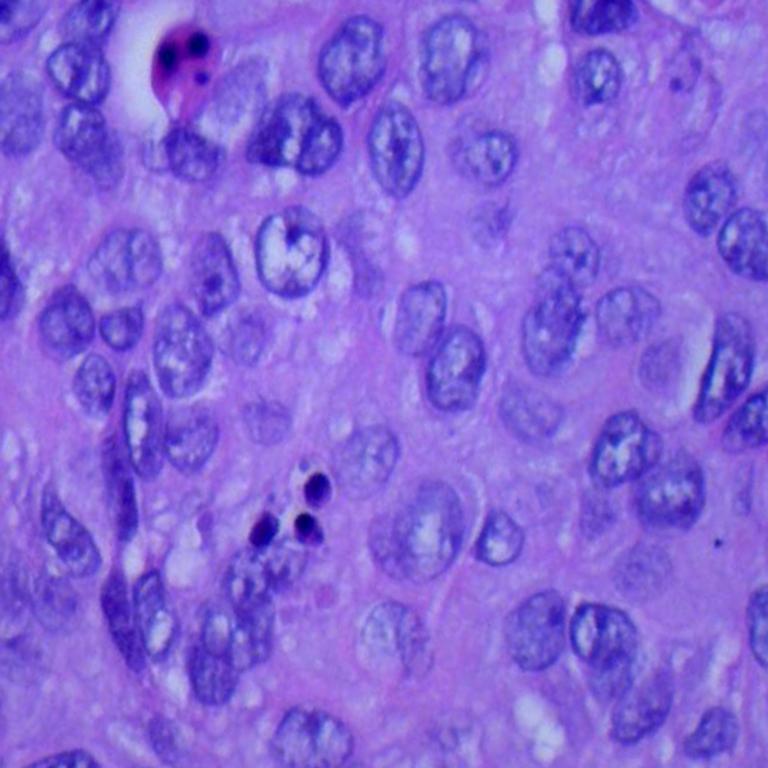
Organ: lung
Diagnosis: squamous carcinomas